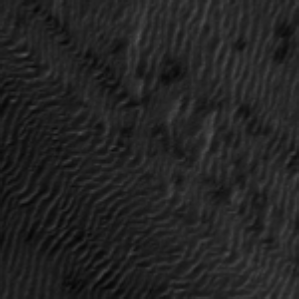
Label: frost